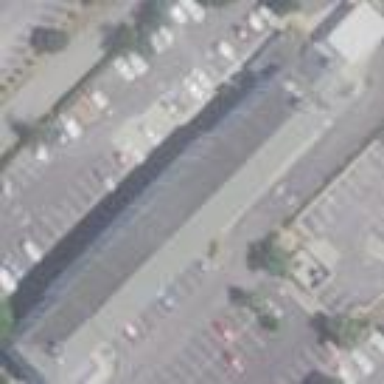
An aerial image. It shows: Building that is motel.